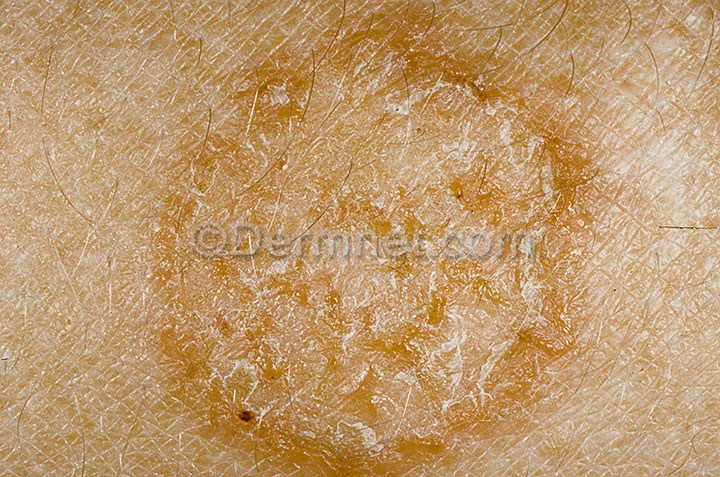
Disease: Eczema Photos